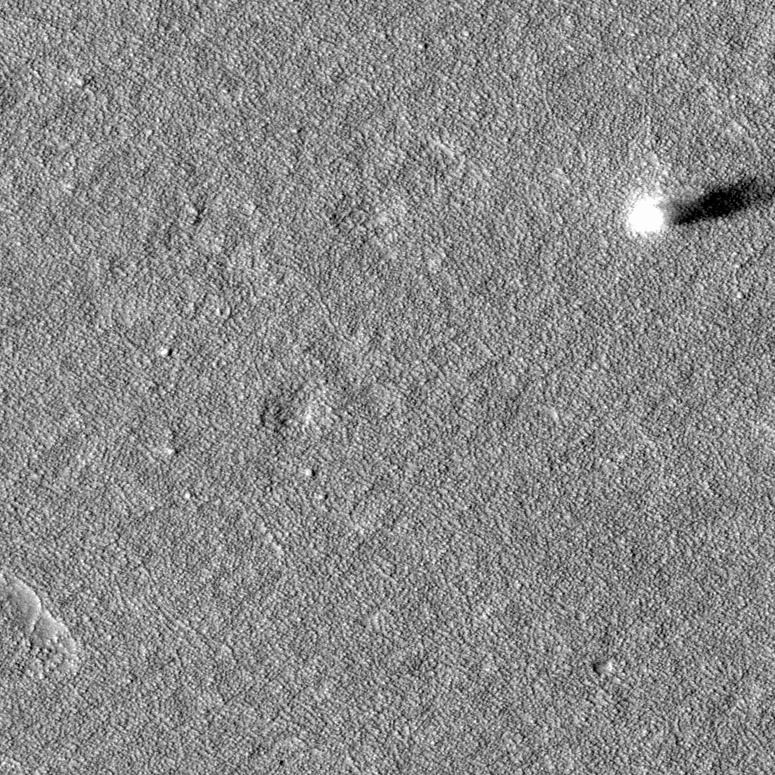
Label: dustdevil